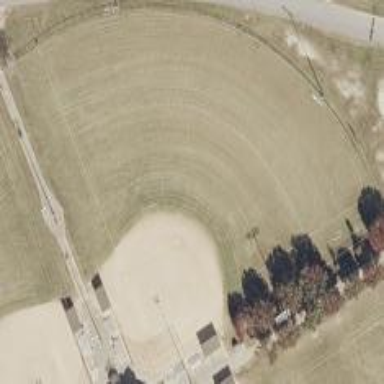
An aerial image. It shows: Baseball pitch for leisure land.